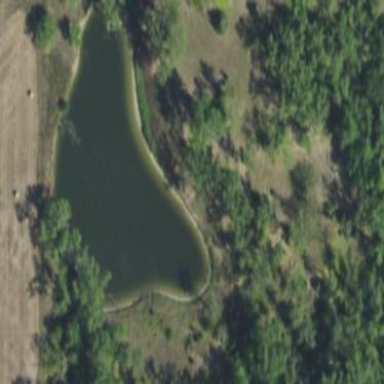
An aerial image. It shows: Pond with natural water.